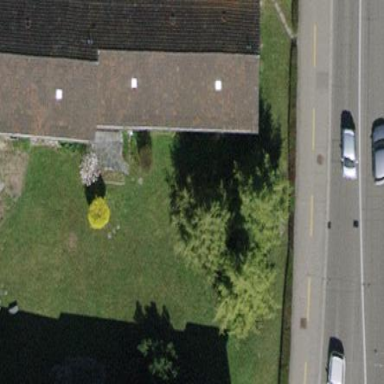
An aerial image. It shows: Apartments building with tiled roof.